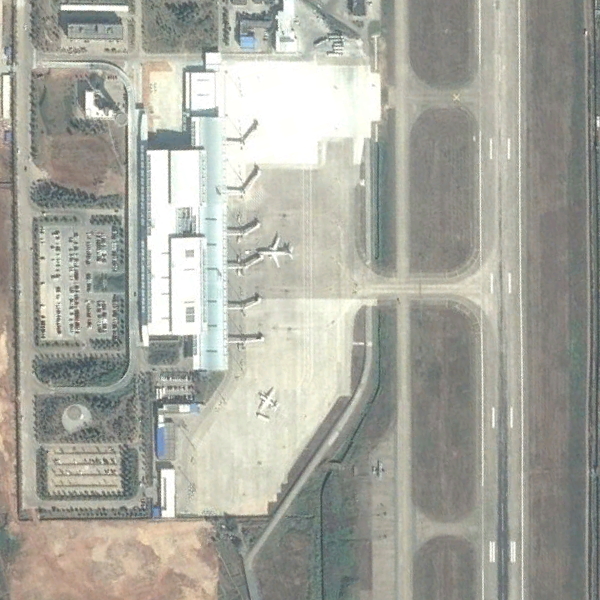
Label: Airport